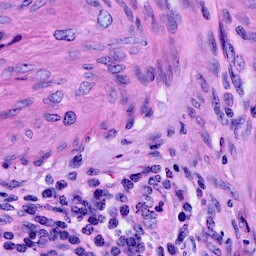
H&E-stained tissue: Cervix